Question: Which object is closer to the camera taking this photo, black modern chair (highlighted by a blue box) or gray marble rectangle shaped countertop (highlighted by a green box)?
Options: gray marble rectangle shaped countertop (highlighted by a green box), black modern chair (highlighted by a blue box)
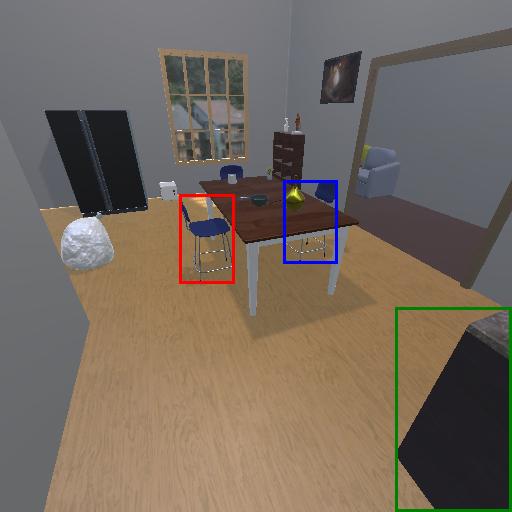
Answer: gray marble rectangle shaped countertop (highlighted by a green box)